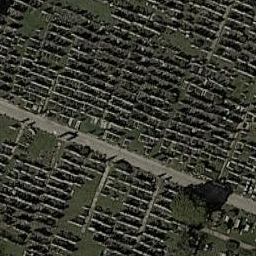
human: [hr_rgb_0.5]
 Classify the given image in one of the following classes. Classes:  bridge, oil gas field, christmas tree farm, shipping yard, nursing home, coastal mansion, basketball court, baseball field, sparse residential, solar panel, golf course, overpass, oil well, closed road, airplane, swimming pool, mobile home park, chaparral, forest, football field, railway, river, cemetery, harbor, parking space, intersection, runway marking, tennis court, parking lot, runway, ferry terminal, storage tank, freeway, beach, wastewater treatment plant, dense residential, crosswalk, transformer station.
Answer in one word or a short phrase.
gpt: cemetery